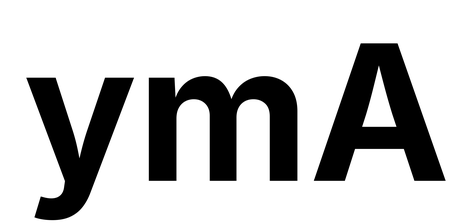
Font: Inter_Bold